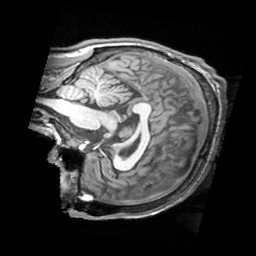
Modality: T1w
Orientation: sagittal
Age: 23
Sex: male
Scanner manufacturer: siemens
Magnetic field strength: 3 T
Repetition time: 1.62 s
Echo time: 0.003 s